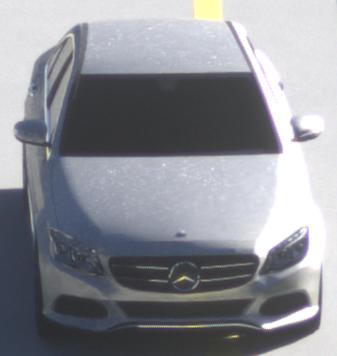
Make: Mercedes-Benz
Model: C 160
Detailed model: C-Class (205) Limousine
Model produced from: 2015/04
Model produced until: 2018/04
Doors: 4
Color: white
Road condition: dry road
Daytime: sunrise or sunset
Contrast: medium contrast